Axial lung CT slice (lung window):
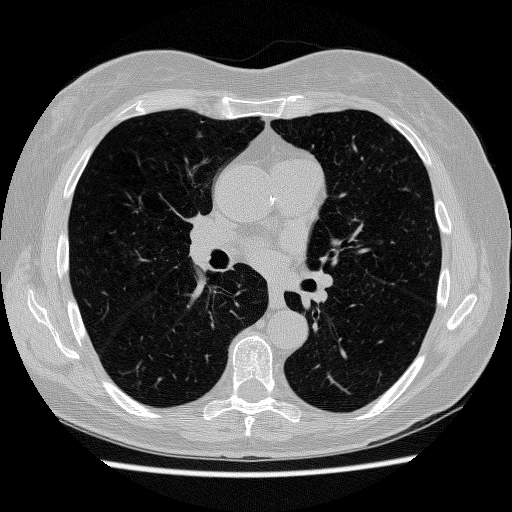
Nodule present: yes
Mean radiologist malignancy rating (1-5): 3